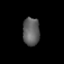
Tissue: prostate
Cell type: T cells
Senescence score: 0.3287
Nuclear area (px): 468
Mean DAPI intensity: 94.509